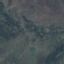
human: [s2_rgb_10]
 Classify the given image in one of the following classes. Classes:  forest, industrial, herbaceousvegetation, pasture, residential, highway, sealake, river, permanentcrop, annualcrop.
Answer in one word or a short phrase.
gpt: HerbaceousVegetation